Interaction volume radius: 10 \u00c5
Interaction volume height: 20 \u00c5
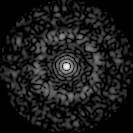
Disorder parameter: 0.8309